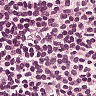
Metastatic tissue present: no